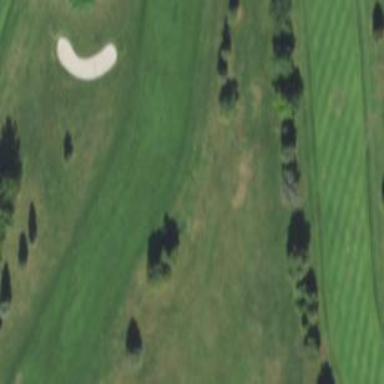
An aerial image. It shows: View of golf hole.